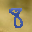
Label: 8